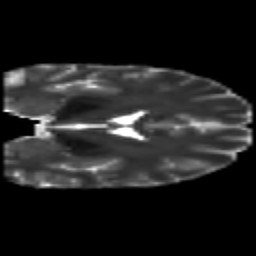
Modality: T2w
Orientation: coronal
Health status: healthy
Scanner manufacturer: philips
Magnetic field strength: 3 T
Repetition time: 6.964 s
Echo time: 0.092 s